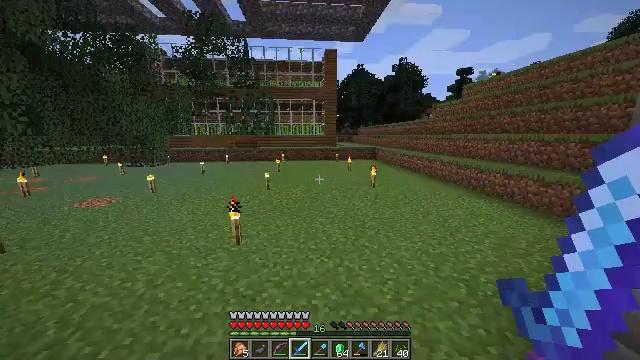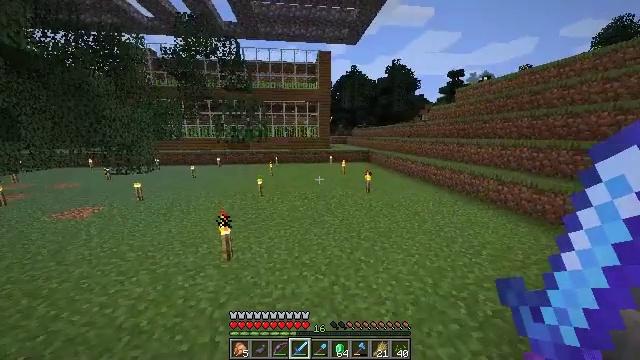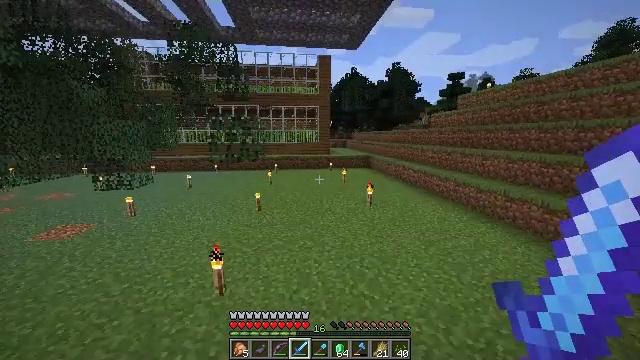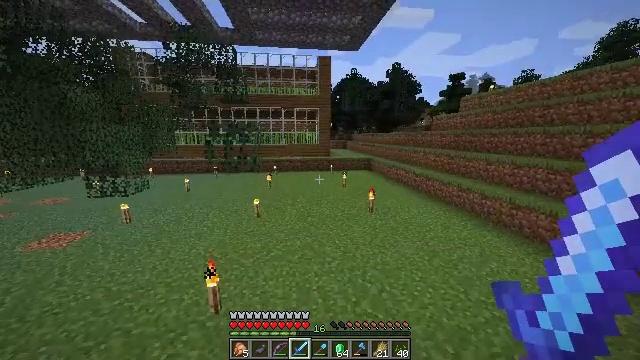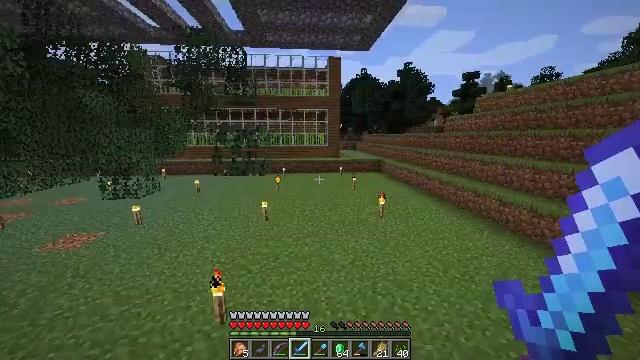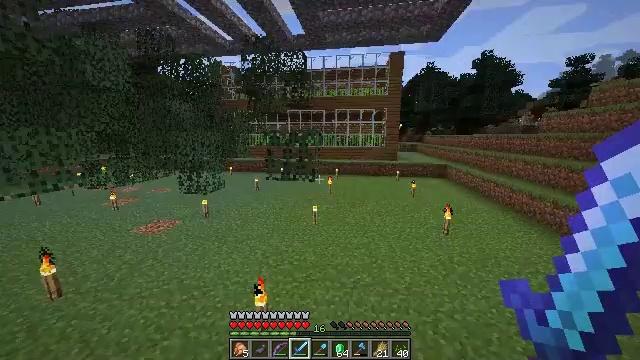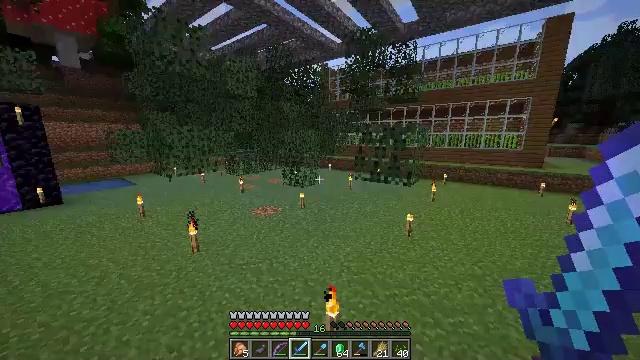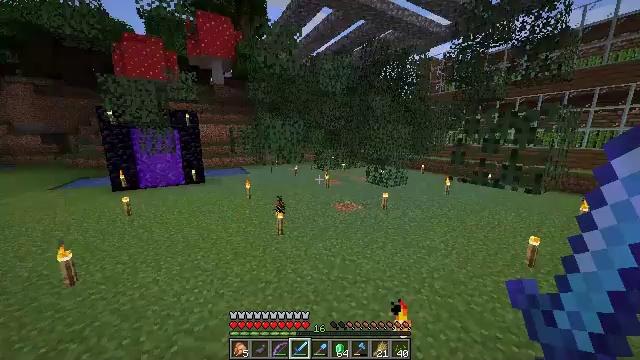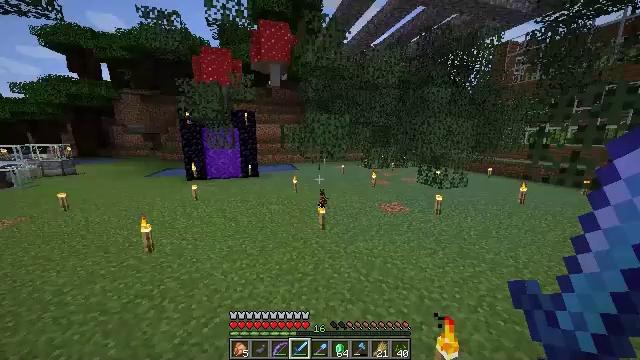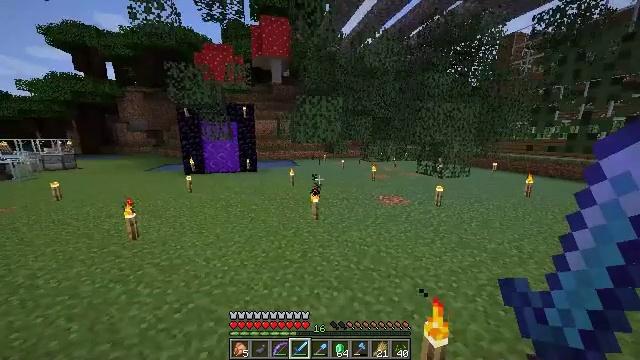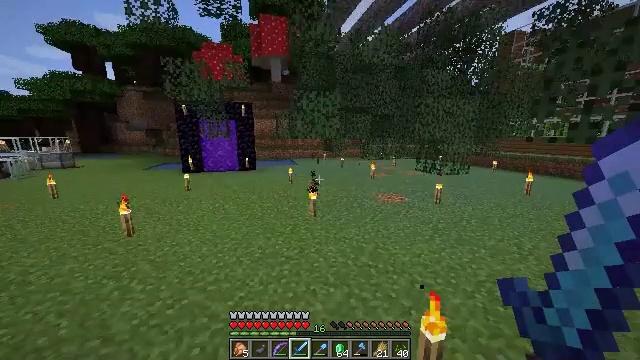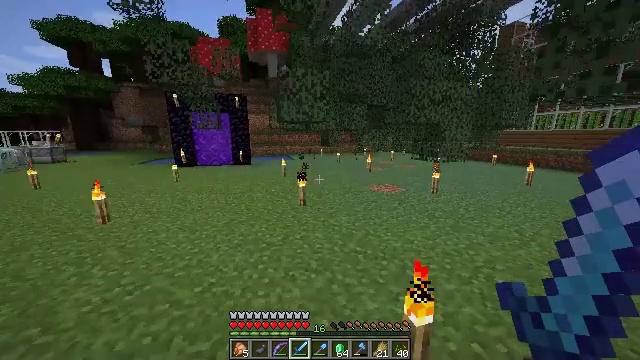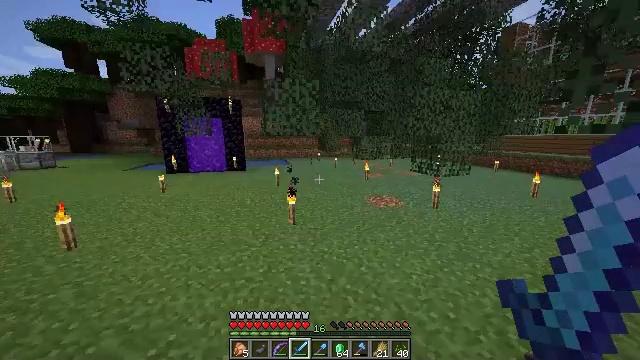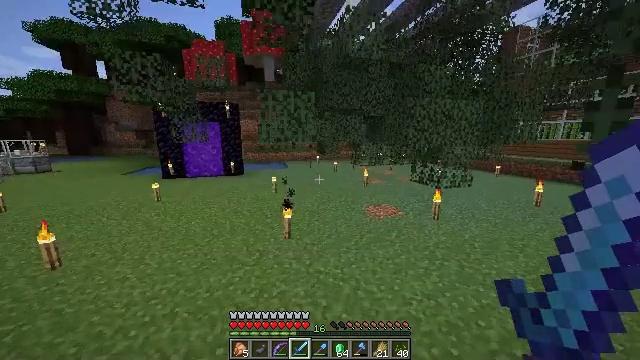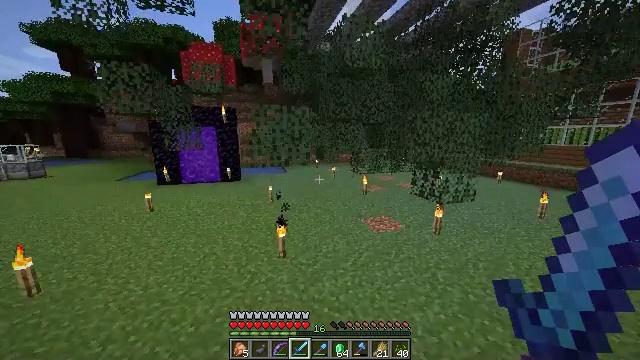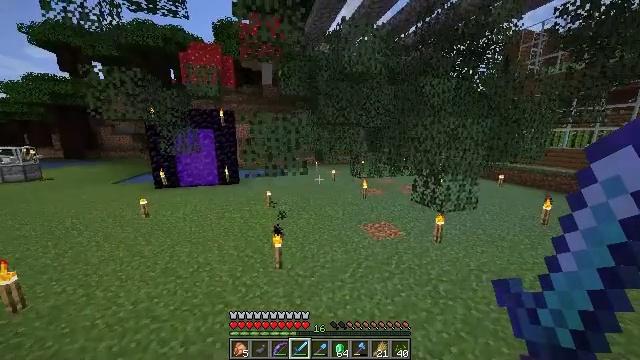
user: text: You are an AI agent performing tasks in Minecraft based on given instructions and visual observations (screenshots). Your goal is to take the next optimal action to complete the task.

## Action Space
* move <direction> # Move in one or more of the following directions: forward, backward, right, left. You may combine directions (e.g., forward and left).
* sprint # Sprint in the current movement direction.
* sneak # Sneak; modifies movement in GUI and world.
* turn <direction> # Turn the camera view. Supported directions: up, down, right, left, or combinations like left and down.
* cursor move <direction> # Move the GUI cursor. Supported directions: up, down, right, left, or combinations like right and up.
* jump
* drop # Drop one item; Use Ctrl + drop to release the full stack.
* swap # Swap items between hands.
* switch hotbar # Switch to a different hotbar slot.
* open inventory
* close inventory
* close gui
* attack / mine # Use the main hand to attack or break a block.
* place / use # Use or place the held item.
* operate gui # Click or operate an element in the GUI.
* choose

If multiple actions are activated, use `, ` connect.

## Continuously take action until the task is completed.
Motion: motion action
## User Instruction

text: Break the spruce leaves to clear the area.
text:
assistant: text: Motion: move forward, turn right, jump
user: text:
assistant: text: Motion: move forward, jump
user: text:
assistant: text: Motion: move forward, jump
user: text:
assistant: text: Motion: move forward, turn left, jump
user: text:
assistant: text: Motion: move forward, turn left, jump
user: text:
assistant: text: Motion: move forward, turn left, jump
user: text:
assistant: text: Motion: move forward, turn left, jump
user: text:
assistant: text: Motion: move forward, turn left, jump
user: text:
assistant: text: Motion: move forward, turn left, jump
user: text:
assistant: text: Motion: move forward, sprint, jump
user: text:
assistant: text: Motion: move forward, sprint, jump
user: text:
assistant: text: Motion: move forward, sprint, jump
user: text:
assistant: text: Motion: move forward, sprint, jump
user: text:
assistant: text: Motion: move forward
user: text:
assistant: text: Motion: move forward
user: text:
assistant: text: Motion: move forward
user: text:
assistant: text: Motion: move forward
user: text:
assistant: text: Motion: move forward
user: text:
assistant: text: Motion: move forward
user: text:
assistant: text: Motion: move forward
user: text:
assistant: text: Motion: move forward
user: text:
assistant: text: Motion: move forward, sprint
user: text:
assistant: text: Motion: move forward, sprint, turn left
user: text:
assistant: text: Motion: move forward, sprint, turn left
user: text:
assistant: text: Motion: move forward, sprint, turn left
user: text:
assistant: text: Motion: move forward, turn left
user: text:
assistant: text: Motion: move forward
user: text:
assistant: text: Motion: move forward
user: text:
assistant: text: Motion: move forward, sprint
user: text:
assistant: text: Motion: move forward, sprint